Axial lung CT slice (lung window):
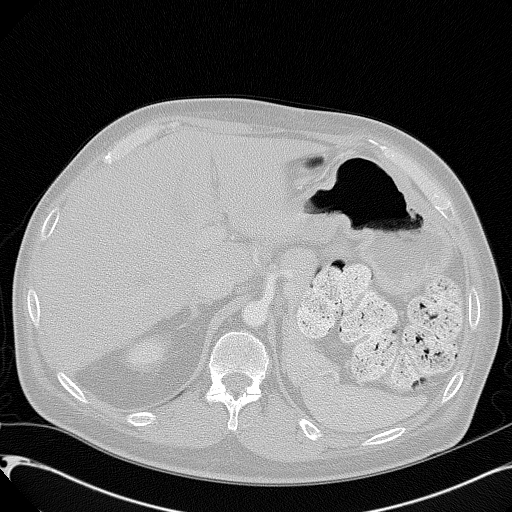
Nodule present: no